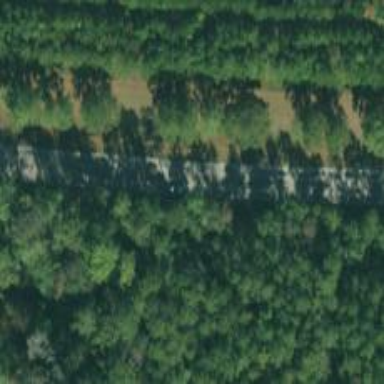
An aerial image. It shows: Trunk highway.